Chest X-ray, PA view. Patient: 49 years old, sex M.
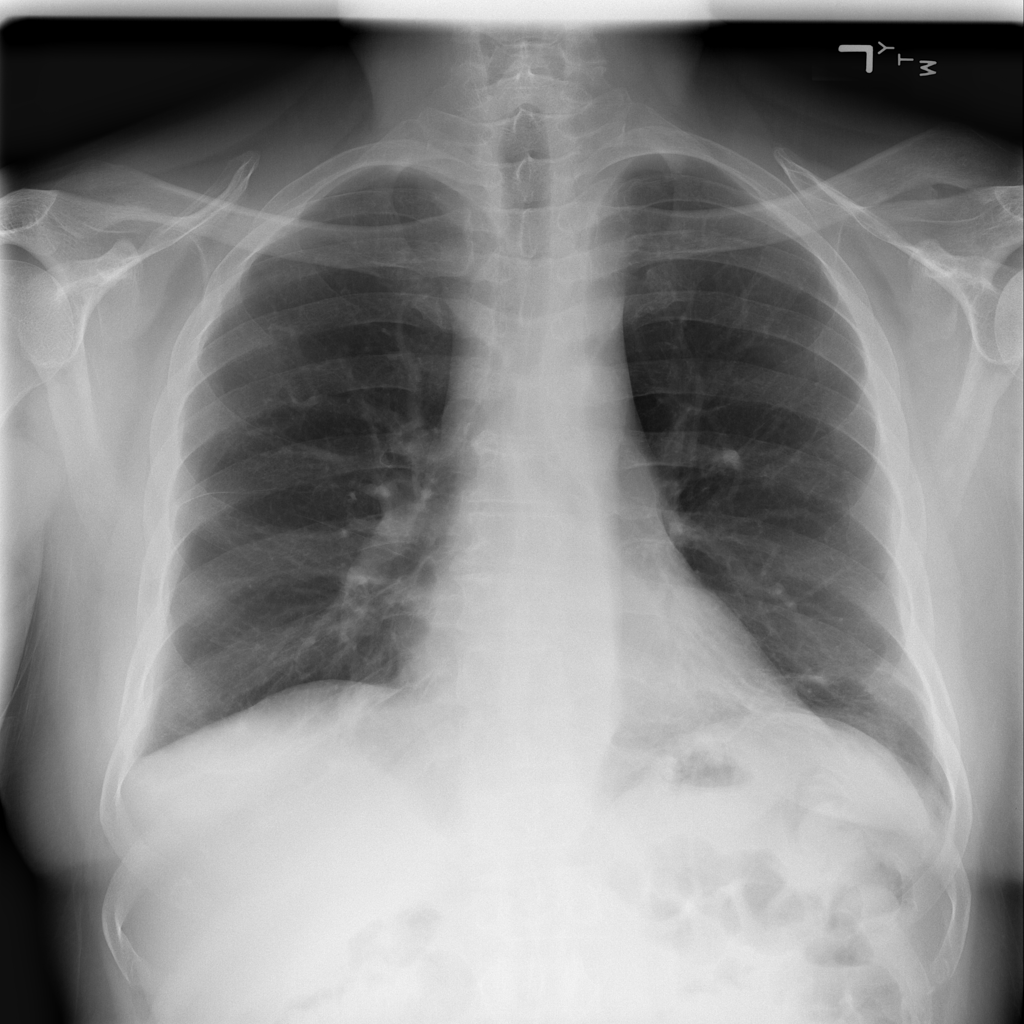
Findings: Atelectasis, Effusion